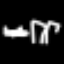
Label: airplane